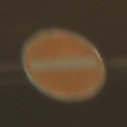
Verkehrszeichen: VerbotDerEinfahrt
Umgebung: Outdoor, Urban
Tageszeit: Night
Wetter: Overcast
Licht: Artificial
Jahreszeit: NotSpecified
Kontrast: MediumContrast